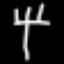
Label: fork